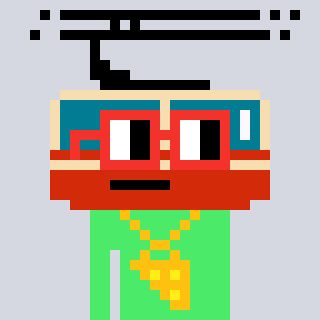
a pixel art character with square red glasses, a tram wagon-shaped head and a teal-colored body on a cool background